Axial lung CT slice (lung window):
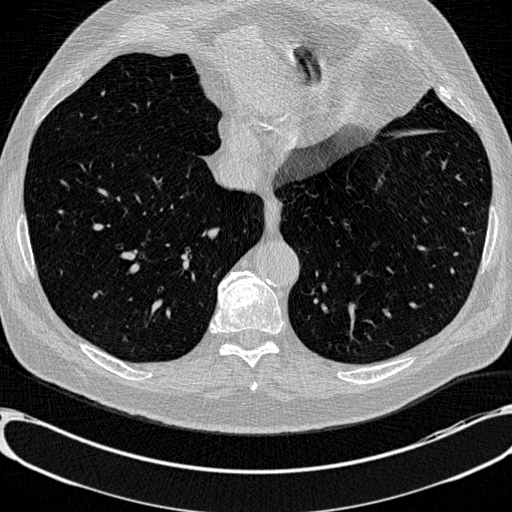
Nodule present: no